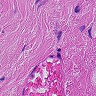
Metastatic tissue present: no